Question: I am required to input start time and end time and in swing java that I will further send to a URL to get some selected nodes created in this time using 'GET REST' call.
'URL' is:
'''
http://wisekar.iitd.ernet.in/active/api_resources.php/method/mynode
?key=YOUR_API_KEY_HERE
&startTime=START_TIME[Optional]
&endTime=END_TIME[Optional]en
'''
The website will take take the input (time stamps) as they are given in the image.
Screenshot Of my window

Now my code is here:
'''
class Algorithm extends JFrame implements ActionListener {
private static String ENDPOINT =
"http://wisekar.iitd.ernet.in/active/api_"
+ "resources.php/method/mynode.json?key=api_key";
Algorithm() {
// label1 = new JLabel();.....
panel = new JPanel(new GridLayout(5, 2));
//adding in panel label1,text1 ...
add(panel, BorderLayout.CENTER);
SUBMIT.addActionListener(this);
setTitle("Optimal Travel Route");
}
public void actionPerformed(ActionEvent ae) {
try {
//String value1 = text1.getText();..
URL url = new URL(ENDPOINT + "&datasetId=" + value3
+ "&startTime=" + value1 + "&endTime=" + value2);
System.out.println(url);
HttpURLConnection httpCon;
httpCon = (HttpURLConnection) url.openConnection();
httpCon.setDoInput(true);
System.out.println(httpCon.getResponseCode());
System.out.println(httpCon.getResponseMessage());
BufferedReader in = new BufferedReader(new InputStreamReader(
httpCon.getInputStream()));
String inputLine;
while ((inputLine = in.readLine()) != null) {
System.out.println(inputLine);
}
in.close();
} catch (IOException ex) {
Logger.getLogger(Algorithm.class.getName()).log(Level.SEVERE, null, ex);
}
}
}
class AlgorithmDemo {
public static void main(String arg[]) {
try {
Algorithm frame = new Algorithm();
frame.setSize(450, 200);
frame.setVisible(true);
} catch (Exception e) {
JOptionPane.showMessageDialog(null, e.getMessage());
}
}
}
'''
I have tried everything; I have commented it. Using this code, I am getting the nodes when I am typing the generated URL in the browser, but it is not giving the result on the console when I am printing. What is wrong in my code? Can someone tell me how should date and time should be passed to the GET. Please help. When I only input the data set ID, it gives me all the nodes of that data set ID. According to me, there is some problem in passing the time stamps.
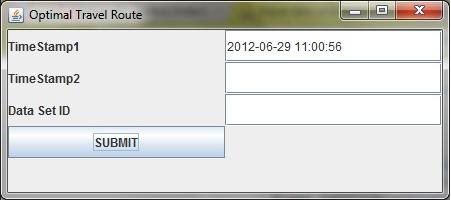
Answer: Unfortunately when I ran a quick test I got an unauthorized response.
But it looks like the issue is the string is not url safe.
Yo need to ensure your spaces are converted to %20.
This will also be why it works using and browser as the browser address bar will do this for you behind the scenes.
If you use:
'''
String urlSafeValue1 = URLEncoder.encode(value1, "UTF-8");
String urlSafeValue2 = URLEncoder.encode(value2, "UTF-8");
String urlSafeValue3 = URLEncoder.encode(value3, "UTF-8");
'''
The arguments will be made url safe.